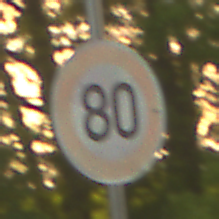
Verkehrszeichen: Geschwindigkeit80
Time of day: SunriseSunset
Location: Outdoor (RoadRail)
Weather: Clear
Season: NotSpecified
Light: Natural